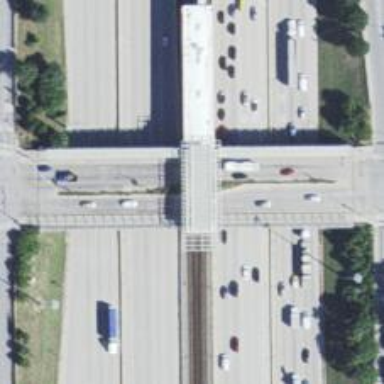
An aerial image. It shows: Footway on bridge with traffic island for crossing.